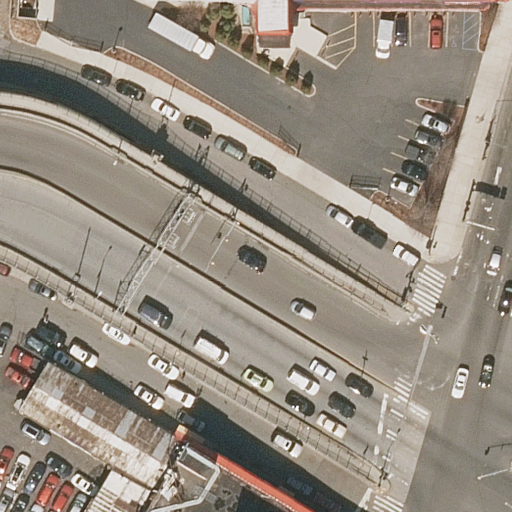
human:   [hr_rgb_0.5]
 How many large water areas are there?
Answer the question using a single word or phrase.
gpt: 0

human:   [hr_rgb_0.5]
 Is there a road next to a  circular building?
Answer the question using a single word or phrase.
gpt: no

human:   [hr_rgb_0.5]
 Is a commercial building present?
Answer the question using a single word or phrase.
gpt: no

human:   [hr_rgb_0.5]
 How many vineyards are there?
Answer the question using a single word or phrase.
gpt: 0

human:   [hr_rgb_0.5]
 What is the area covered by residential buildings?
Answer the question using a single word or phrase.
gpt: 2399m2

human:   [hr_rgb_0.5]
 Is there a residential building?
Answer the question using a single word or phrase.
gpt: yes

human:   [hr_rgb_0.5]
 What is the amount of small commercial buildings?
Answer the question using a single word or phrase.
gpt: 0

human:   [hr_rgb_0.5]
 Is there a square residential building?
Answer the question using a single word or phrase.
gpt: no

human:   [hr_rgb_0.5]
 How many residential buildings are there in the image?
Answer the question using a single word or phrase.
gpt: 1

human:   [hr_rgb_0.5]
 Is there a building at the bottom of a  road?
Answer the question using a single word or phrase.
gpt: yes

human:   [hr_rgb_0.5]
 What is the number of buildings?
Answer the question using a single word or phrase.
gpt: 1

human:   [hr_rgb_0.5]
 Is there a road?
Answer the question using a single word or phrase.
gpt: yes

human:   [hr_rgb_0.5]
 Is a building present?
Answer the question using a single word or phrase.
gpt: yes

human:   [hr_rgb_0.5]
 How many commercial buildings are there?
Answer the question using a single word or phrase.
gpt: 0

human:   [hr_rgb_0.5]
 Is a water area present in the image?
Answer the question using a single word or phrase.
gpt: no

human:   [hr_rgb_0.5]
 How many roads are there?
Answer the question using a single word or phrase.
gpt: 17

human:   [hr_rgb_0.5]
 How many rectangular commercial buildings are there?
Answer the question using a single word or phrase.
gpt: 0

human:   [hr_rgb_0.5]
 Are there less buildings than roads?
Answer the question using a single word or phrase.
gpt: yes

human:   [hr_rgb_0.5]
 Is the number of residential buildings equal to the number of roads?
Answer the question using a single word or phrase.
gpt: no

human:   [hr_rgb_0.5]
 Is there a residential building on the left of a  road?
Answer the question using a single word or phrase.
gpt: yes

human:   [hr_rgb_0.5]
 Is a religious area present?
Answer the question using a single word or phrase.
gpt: no

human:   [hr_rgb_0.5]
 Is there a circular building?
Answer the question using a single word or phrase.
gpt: no

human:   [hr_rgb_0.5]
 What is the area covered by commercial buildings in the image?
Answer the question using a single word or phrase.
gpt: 0m2

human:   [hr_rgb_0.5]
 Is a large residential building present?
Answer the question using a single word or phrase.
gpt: yes

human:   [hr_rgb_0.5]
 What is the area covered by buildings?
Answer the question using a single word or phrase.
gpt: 2399m2

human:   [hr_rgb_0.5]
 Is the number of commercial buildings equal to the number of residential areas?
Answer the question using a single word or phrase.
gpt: yes

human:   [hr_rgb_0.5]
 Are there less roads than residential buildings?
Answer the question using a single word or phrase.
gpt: no

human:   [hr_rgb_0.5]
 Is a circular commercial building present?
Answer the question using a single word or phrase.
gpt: no

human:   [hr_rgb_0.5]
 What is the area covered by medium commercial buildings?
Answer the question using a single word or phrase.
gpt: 0m2

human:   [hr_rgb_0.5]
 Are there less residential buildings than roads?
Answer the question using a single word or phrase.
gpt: yes

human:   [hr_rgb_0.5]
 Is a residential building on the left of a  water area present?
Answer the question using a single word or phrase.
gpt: no

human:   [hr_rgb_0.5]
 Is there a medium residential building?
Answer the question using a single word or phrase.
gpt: no

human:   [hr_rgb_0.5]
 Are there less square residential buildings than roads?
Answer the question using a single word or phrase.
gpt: yes

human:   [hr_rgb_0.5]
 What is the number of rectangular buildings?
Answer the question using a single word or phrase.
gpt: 0

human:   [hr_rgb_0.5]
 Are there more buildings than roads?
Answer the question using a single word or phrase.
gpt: no

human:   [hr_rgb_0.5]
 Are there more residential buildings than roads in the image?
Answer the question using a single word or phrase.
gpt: no

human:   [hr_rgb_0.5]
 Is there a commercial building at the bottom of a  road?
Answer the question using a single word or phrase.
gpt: no

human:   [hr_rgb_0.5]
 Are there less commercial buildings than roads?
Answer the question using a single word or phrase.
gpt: yes

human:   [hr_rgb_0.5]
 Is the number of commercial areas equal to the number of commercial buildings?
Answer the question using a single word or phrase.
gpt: yes

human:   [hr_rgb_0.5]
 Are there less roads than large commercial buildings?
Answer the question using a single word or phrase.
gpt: no

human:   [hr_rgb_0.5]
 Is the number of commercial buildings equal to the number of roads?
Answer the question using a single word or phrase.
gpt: no

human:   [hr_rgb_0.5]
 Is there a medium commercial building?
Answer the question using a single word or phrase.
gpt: no

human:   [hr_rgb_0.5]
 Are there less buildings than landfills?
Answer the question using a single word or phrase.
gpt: no

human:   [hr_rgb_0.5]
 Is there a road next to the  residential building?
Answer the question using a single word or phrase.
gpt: yes

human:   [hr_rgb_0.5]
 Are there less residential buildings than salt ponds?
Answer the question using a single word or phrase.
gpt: no

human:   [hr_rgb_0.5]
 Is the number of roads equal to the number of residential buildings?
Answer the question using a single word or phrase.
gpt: no

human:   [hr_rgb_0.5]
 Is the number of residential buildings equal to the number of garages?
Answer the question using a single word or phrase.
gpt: no

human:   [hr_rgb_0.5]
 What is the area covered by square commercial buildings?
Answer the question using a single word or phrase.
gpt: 0m2

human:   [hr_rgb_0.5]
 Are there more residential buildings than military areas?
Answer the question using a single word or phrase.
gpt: yes

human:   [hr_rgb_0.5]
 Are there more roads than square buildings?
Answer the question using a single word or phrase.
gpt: yes

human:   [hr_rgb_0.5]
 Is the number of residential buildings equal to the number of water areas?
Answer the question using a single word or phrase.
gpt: no

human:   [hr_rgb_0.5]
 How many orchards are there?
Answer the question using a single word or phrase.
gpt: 0

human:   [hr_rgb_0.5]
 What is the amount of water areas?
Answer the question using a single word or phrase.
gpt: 0

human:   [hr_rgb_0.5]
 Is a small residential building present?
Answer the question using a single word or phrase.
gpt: no

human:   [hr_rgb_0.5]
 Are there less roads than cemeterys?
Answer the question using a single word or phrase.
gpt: no

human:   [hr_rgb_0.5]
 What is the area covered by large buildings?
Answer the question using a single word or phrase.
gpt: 2399m2

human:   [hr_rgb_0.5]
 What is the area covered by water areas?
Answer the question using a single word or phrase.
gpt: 0m2

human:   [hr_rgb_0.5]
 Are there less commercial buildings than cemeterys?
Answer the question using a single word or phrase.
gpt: no

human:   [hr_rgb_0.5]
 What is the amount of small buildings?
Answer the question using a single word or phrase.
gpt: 0

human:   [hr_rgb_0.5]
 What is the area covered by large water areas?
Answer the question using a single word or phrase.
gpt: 0m2

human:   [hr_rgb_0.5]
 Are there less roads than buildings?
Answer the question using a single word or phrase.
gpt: no

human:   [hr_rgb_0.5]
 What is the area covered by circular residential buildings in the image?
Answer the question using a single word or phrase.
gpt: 0m2

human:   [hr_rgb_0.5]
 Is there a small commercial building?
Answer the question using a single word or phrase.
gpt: no

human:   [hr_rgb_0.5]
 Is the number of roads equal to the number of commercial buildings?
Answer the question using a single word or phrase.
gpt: no